Field crop: maize
Growth stage: 2
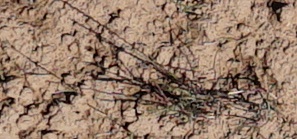
Species: lolium